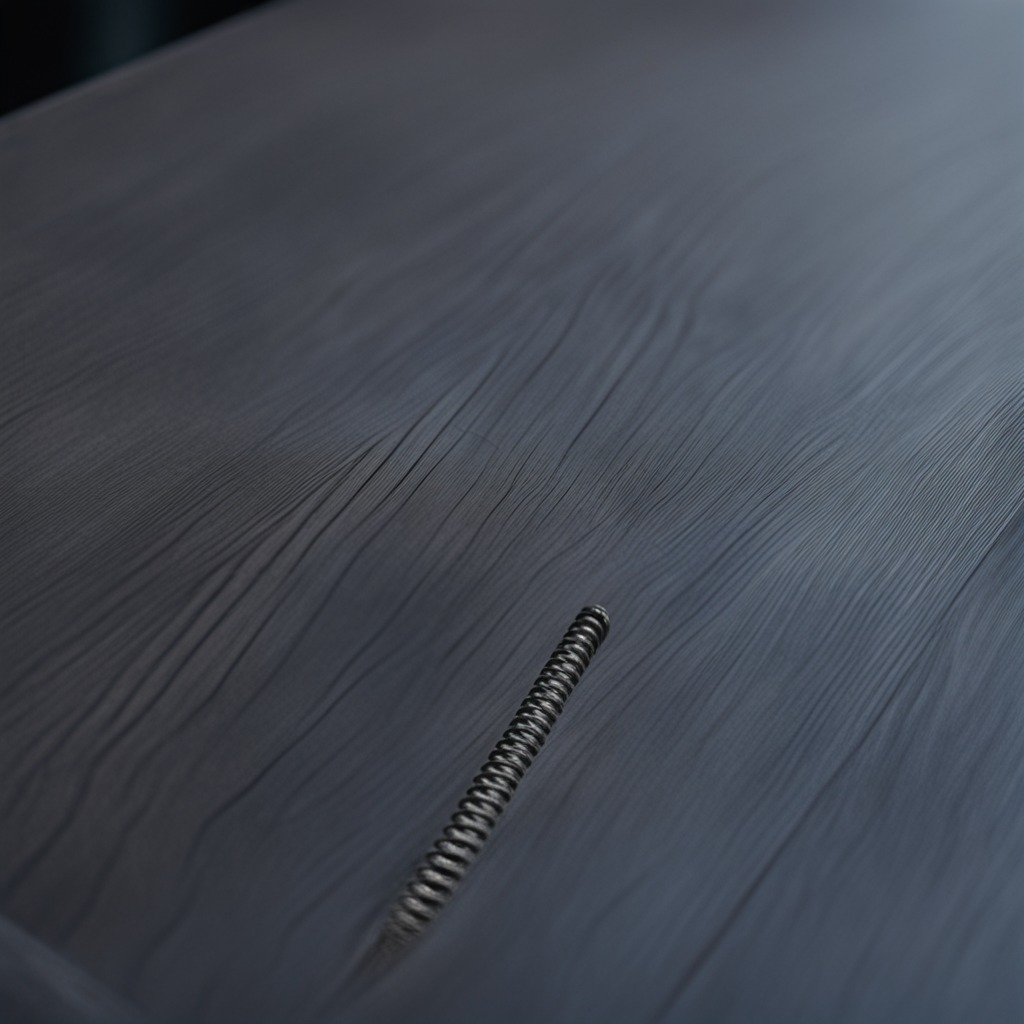
A coiled metal spring is lying on the table.